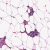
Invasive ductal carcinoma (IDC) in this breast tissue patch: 0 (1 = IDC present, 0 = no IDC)